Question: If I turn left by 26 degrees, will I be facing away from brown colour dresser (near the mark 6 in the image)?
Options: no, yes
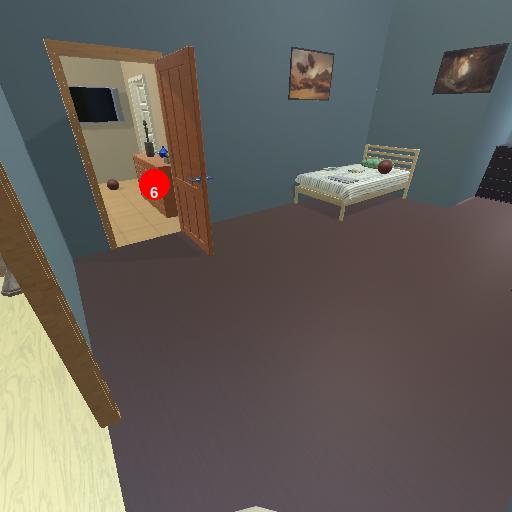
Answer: no